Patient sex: F
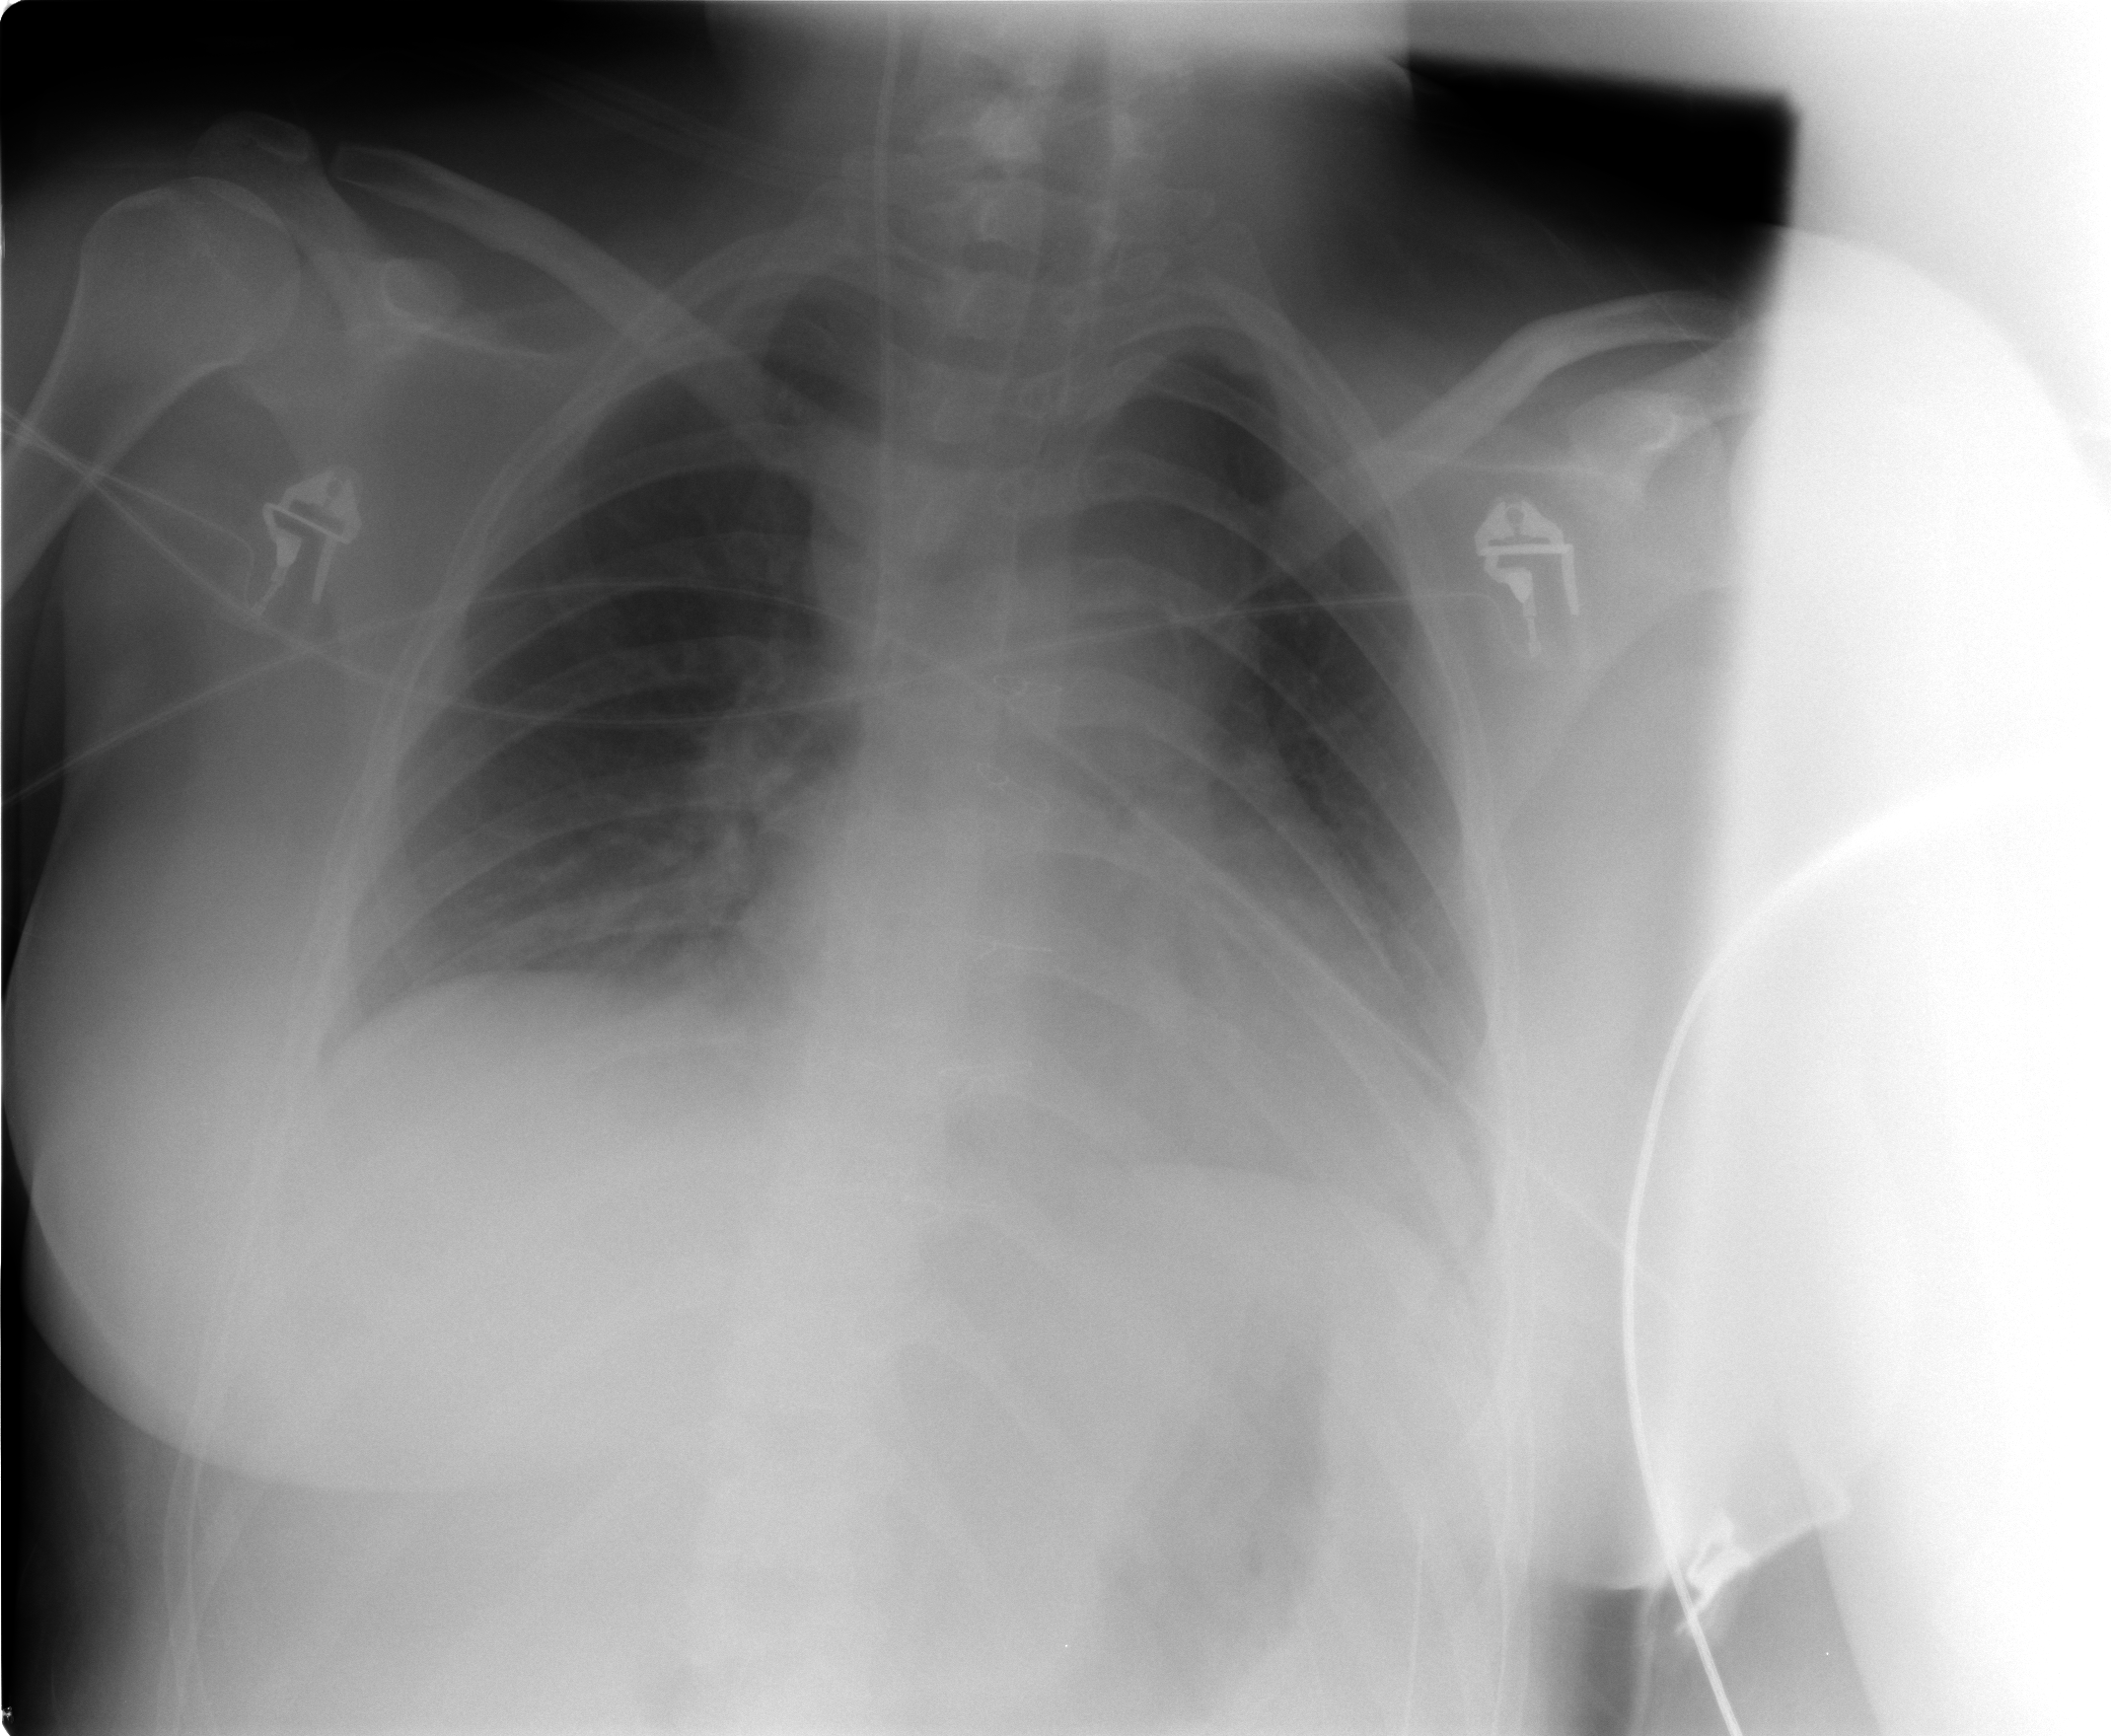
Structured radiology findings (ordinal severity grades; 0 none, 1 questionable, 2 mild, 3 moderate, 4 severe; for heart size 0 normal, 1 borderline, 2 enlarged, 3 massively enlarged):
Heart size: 0
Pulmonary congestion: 0
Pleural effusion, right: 0
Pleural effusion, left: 1
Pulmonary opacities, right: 0
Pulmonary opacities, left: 0
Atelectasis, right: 0
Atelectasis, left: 0